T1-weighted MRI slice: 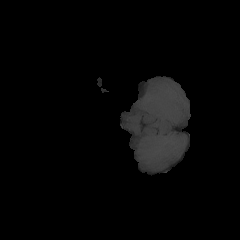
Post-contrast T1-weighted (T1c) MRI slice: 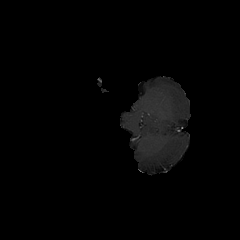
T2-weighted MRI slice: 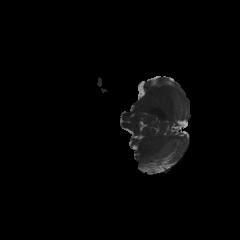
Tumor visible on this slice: no